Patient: sex M, age 81
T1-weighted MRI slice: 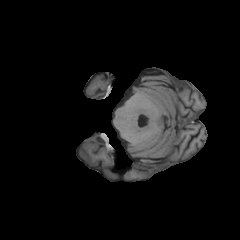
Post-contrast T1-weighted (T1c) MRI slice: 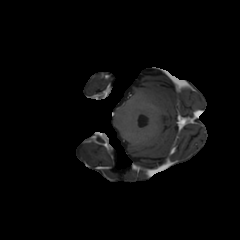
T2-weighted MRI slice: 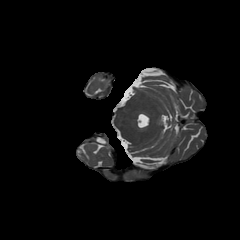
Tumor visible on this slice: no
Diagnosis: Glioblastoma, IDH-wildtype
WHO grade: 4